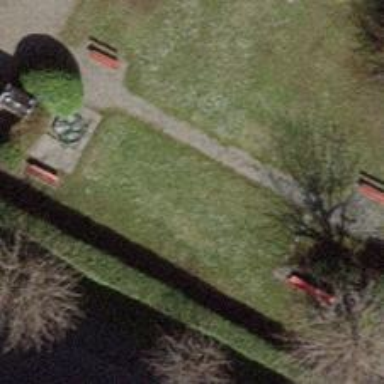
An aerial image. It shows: Playground area for leisure land.